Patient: sex M, age 58
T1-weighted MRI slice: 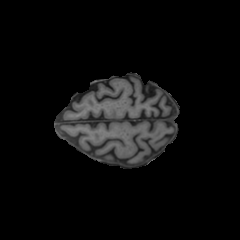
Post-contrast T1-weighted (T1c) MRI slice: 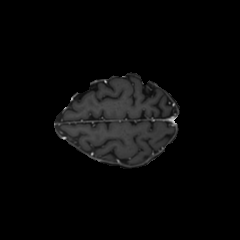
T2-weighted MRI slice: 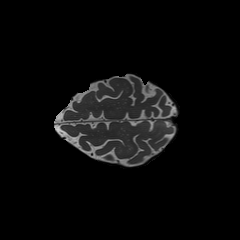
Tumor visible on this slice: no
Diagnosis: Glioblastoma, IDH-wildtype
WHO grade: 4